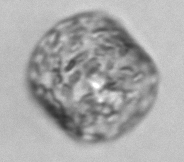
Label: Lauderia_annulata